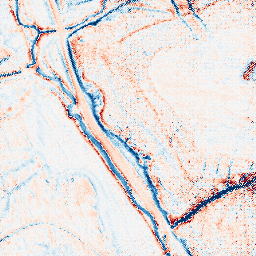
Category: edge_preserving
Decomposition family: anisotropic_diffusion
Decomposition parameters: iterations: 20
kappa: 100
gamma: 0.2
Upsampling method: regularized
Upsampling parameters: scale: 4
lambda_reg: 0.1
Upsampling scale: 4